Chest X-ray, PA view. Patient: 37 years old, sex F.
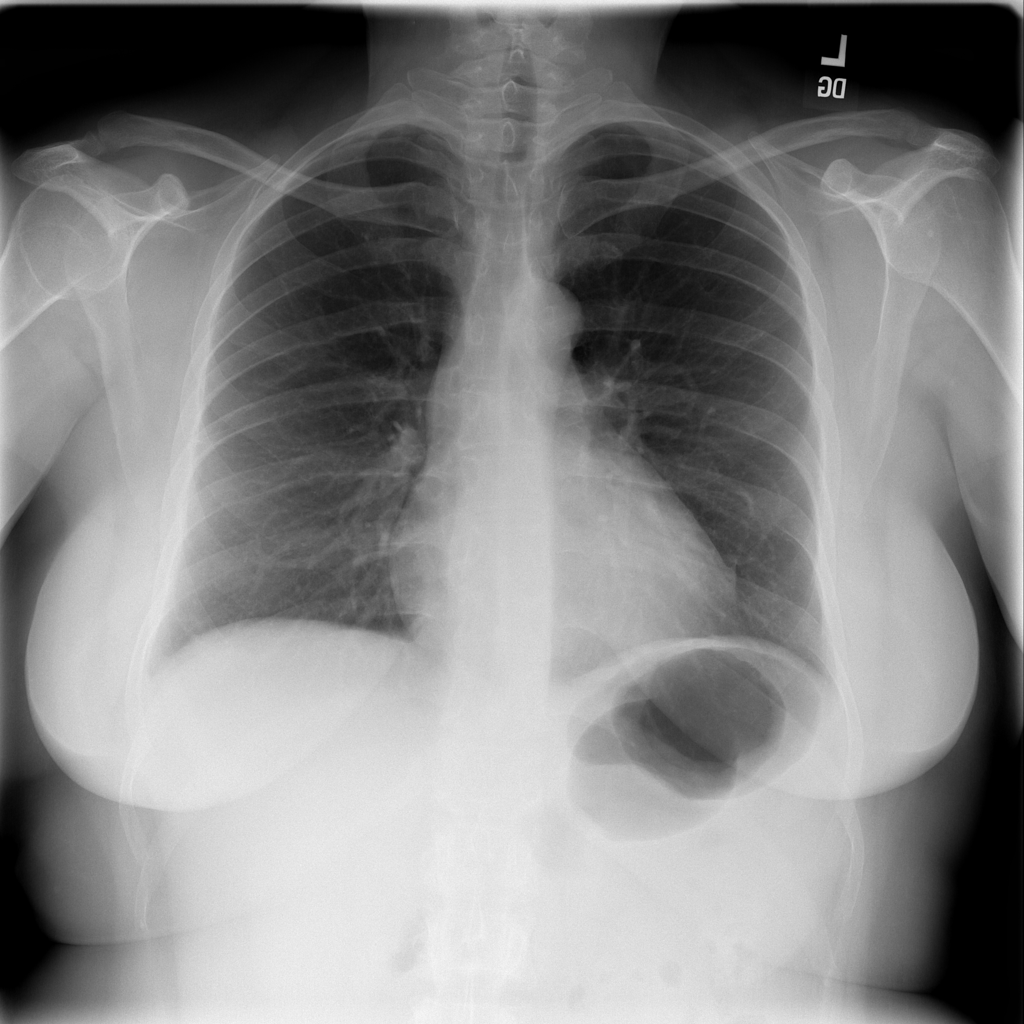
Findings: No Finding